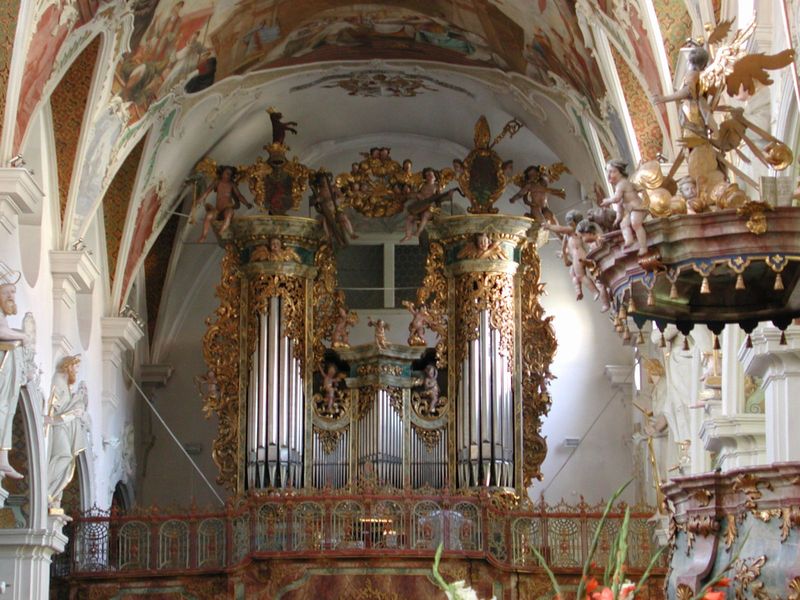
Titel: Bad Schussenried, St. Magnus und Maria
Standort: Bad Schussenried, St. Magnus und Maria (EU - D - BW)
Schlagwörter: weiß, grün, blumen, marmor, orange, säulen, rot, zaun, malerei, barock, brüstung, gitter, kirche, gold, decke, girlande, rokoko, engel, ranken, bogen, empore, detail, stuck, geländer, foto, gewölbe, kapitell, orgel, kanzel, fresko, putten, putti, pfeifen, deckenmalerei, fenste, schalldeckel, orgelpfeife, rott am inn